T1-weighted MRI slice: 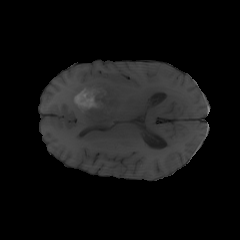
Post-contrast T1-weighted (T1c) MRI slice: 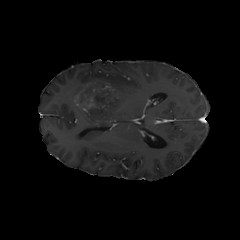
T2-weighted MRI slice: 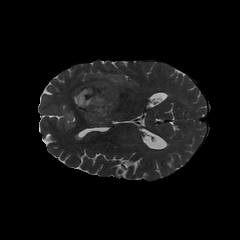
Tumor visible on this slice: yes